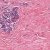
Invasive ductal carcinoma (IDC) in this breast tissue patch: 0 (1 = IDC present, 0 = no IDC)